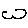
Label: moon